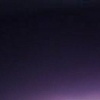
Label: space